Question: I want to change the icon at the top left corner in the validation summary because it's not company compliant.

Is this possible? I found nothing on google...
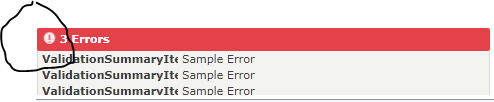
Answer: The icon is encoded in the ValidationSummary's HeaderTemplate. The original template is available <URL>.
Here's an example of how to customize the header:
'''
<ctl:ValidationSummary>
<ctl.ValidationSummary.HeaderTemplate>
<DataTemplate>
<Border Background="#FFDC020D">
<StackPanel Orientation="Horizontal">
<Image Source="/MyCustomImage.png" />
<TextBlock Text="{Binding}" Foreground="#FFFFFF" FontWeight="Bold" />
</StackPanel>
</Border>
</DataTemplate>
</ctl.ValidationSummary.HeaderTemplate>
</ctl:ValidationSummary>
'''